Interaction volume radius: 5 \u00c5
Interaction volume height: 20 \u00c5
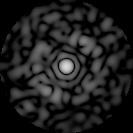
Disorder parameter: 0.8024